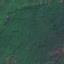
Land use / land cover: Forest